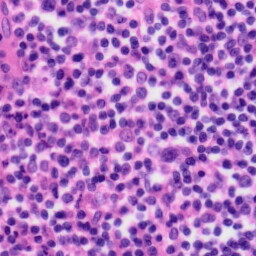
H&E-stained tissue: Tonsil